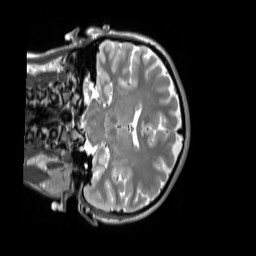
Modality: T2w
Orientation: coronal
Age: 26
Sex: female
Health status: ill
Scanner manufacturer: siemens
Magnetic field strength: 3 T
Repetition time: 2.8 s
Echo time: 0.326 s